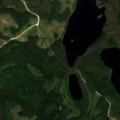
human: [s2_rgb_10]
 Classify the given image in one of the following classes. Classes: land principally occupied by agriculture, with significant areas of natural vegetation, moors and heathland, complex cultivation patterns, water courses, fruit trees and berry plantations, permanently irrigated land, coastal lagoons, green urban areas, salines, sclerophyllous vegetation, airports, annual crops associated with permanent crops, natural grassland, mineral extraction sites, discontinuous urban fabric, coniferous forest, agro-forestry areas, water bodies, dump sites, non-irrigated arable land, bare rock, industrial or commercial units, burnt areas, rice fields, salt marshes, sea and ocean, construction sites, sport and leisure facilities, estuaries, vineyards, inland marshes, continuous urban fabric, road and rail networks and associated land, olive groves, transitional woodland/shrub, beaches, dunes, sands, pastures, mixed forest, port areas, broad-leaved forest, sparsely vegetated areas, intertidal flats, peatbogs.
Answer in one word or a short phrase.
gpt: coniferous forest, mixed forest, transitional woodland/shrub, water bodies